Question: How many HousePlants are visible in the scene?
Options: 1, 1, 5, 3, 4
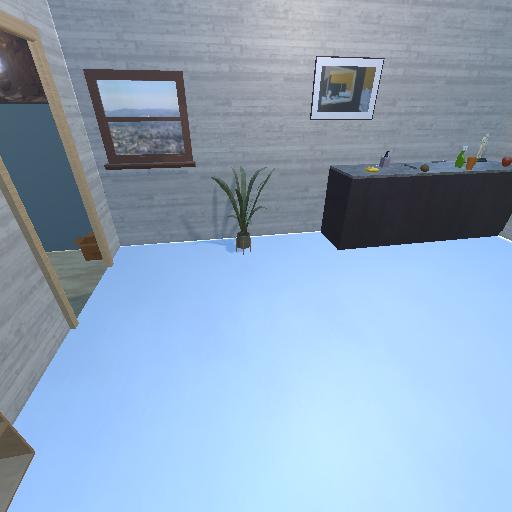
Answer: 1